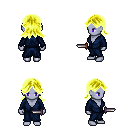
a pixel art fantasy rpg character, female body template, dark elf, purple skin, blue robe, magenta pants, gold loose hair, dagger, four views (front, back, left, right), 2x2 character sprite sheet, small pixel art, hard edges, no anti-aliasing